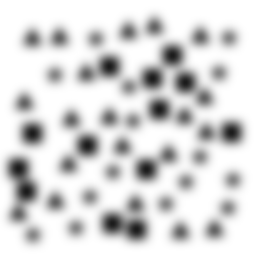
Squares: 13
Triangles: 20
Stars: 15
Total shapes: 48